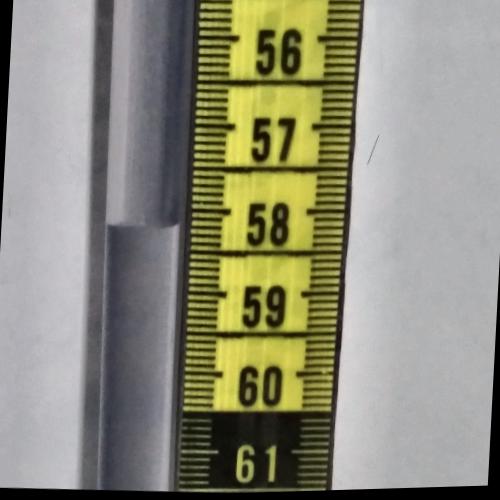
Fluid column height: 58.2 cm